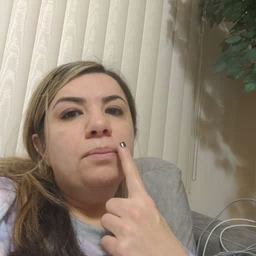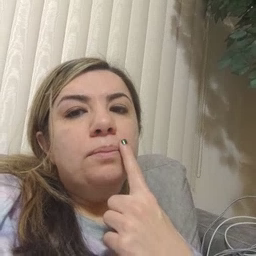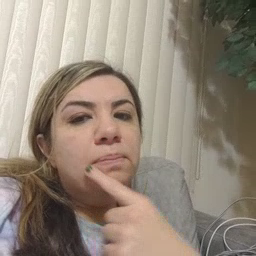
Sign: mouth